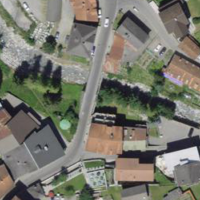
EUNIS habitat code: 54
Species observed at this site:
Campanula rapunculoides
Corvus corone
Turdus merula
Cyanistes caeruleus
Parus major
Turdus pilaris
Fringilla coelebs
Picus viridis
Corvus corax
Periparus ater